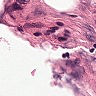
Metastatic tissue present: no